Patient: sex M, age 36
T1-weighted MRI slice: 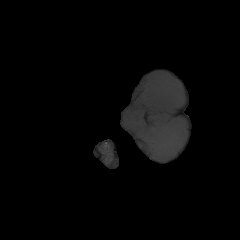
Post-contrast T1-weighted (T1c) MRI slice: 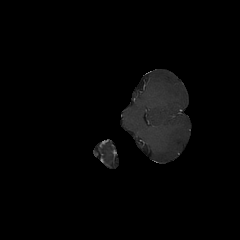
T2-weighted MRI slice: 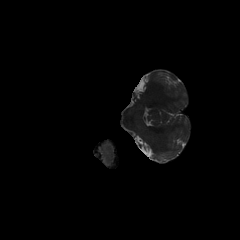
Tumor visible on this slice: no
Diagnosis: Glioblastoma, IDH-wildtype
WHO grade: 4